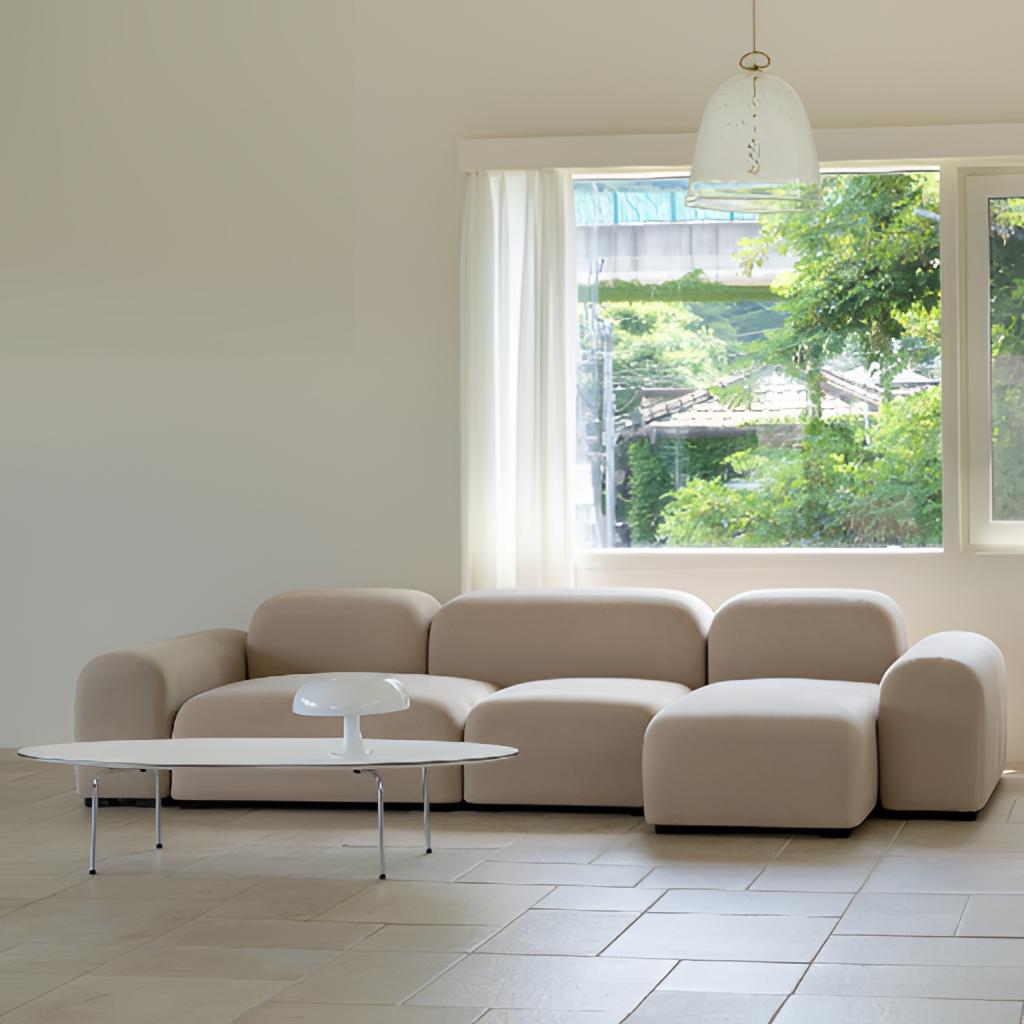
fabric sectional sofa, living room, minimalist, tile flooring, with large square pattern, cream paint wallpaper, with solid pattern